CT reconstruction: convct
Segmentation target: spine
Patient: F, age 79
ISS stage: Stage 3
Metal implant: no
Axial slice:
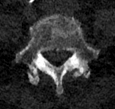
Sagittal slice:
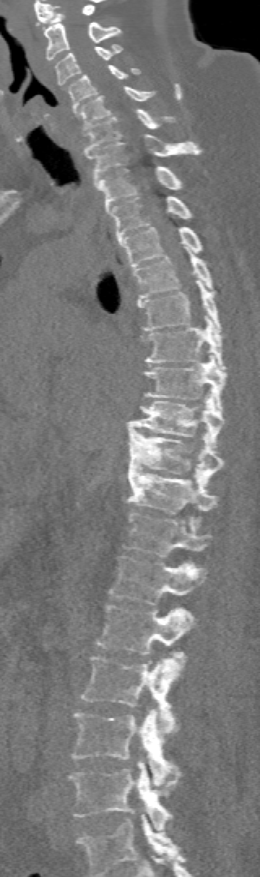